Frequency: 95000
Velocity: 0,2945
Power: 16,9
Pulse duration: 0,0000001
Pass count: 1
Magnification: 10
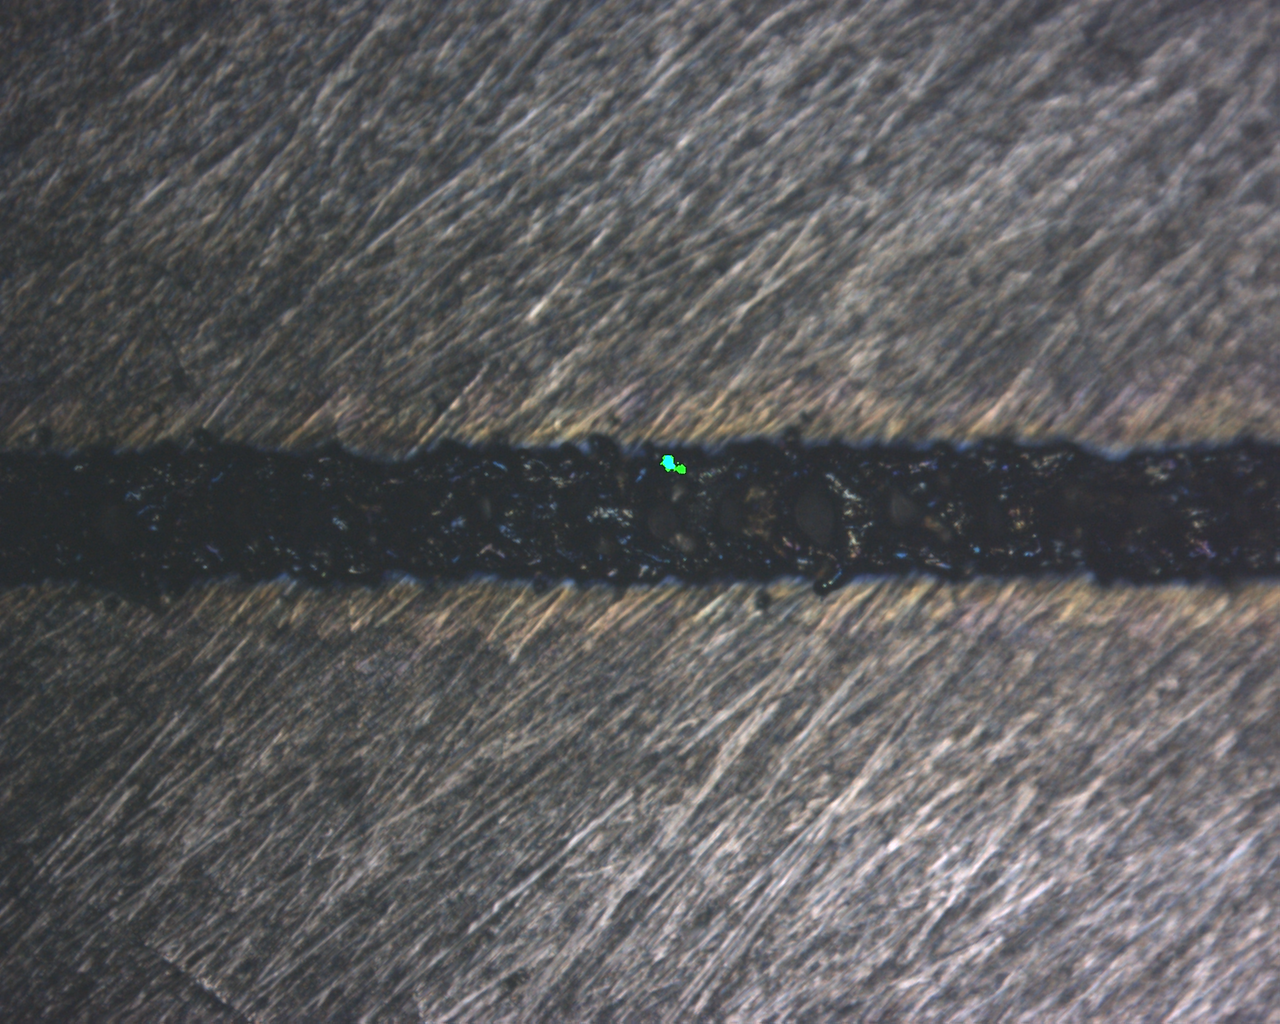
Measured width: 136.003
Other width: 51.438